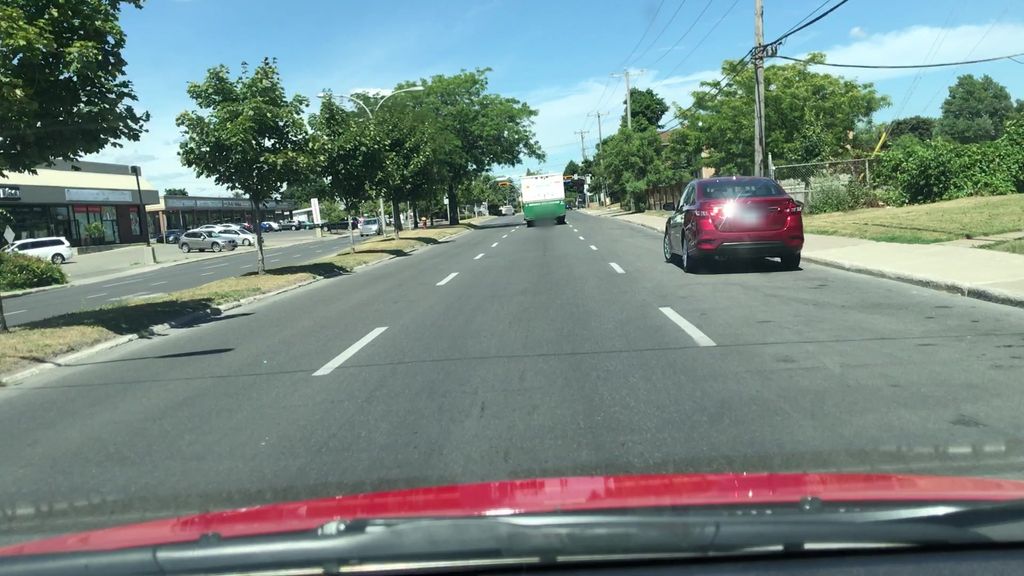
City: montreal